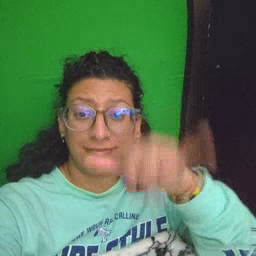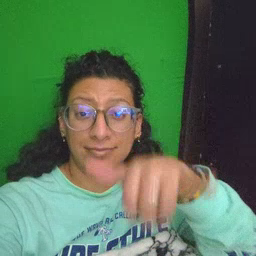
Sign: that